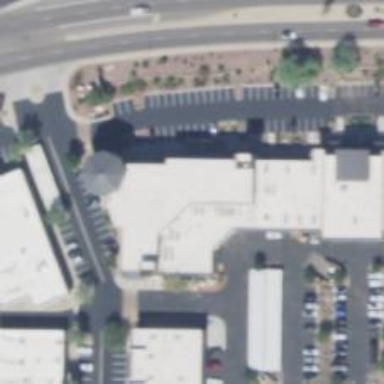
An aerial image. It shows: Shop specializing in golf equipment.